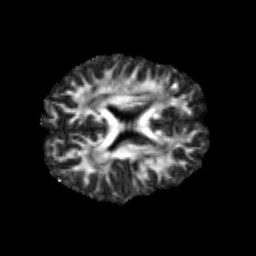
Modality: FA
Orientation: axial
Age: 23
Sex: male
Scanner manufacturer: siemens
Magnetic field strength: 3 T
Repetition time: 3.5 s
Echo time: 0.125 s